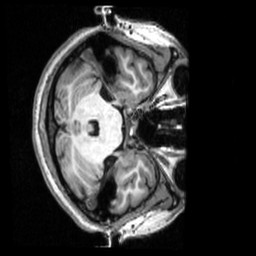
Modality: T1w
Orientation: axial
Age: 26
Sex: female
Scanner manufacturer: siemens
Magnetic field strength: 3 T
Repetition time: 2.53 s
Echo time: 0.00339 s